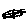
Label: car